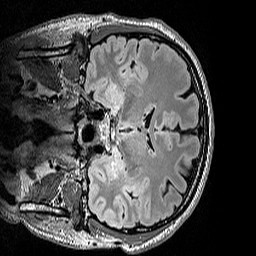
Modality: FLAIR
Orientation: coronal
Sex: male
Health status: ill
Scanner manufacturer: siemens
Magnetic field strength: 3 T
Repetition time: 5 s
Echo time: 0.388 s